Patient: sex F, age 66
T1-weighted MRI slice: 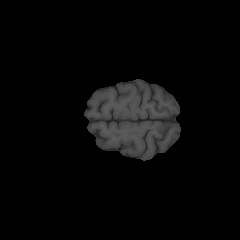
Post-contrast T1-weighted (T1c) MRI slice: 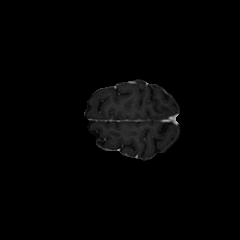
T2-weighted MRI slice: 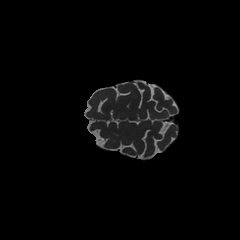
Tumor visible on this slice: no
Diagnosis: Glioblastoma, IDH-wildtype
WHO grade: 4